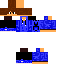
A male human skin with medium skin, wearing brown long hair dressed in a blue hoodie and black pants, featuring a closed mouth.